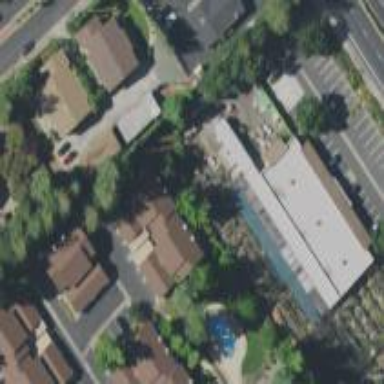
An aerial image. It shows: Building that serves as garden center.